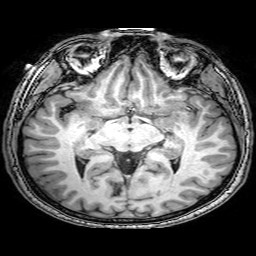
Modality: T1w
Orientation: coronal
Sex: male
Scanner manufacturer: philips
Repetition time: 0.008193 s
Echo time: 0.00375 s